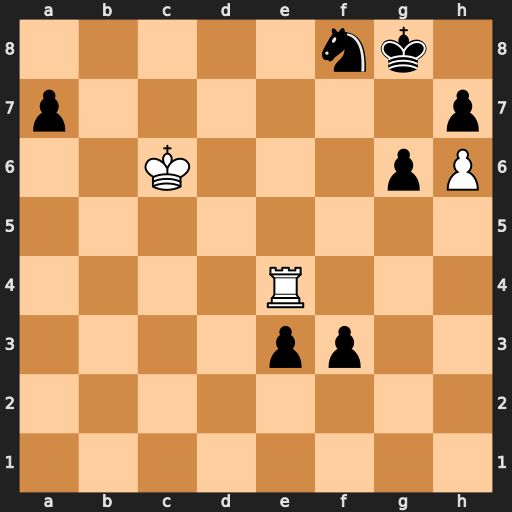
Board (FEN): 5nk1/p6p/2K3pP/8/4R3/4pp2/8/8
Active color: w
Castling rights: -
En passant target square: -
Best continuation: Rxe3 f2 Rf3 Ne6 Kd5 Nd8 Rxf2 Nf7 Rh2